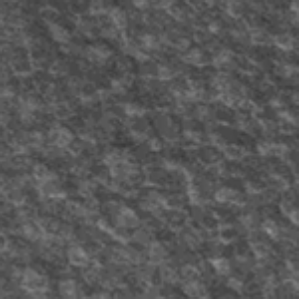
Label: frost